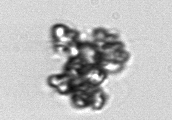
Label: Corymbellus